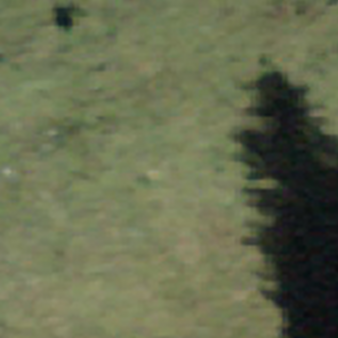
Label: other